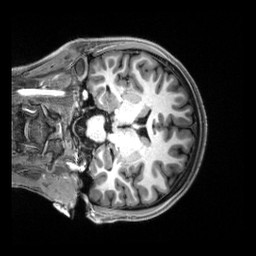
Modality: T1w
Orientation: coronal
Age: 20
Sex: female
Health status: healthy
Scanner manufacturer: siemens
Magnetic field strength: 3 T
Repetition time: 2.5 s
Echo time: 0.00222 s